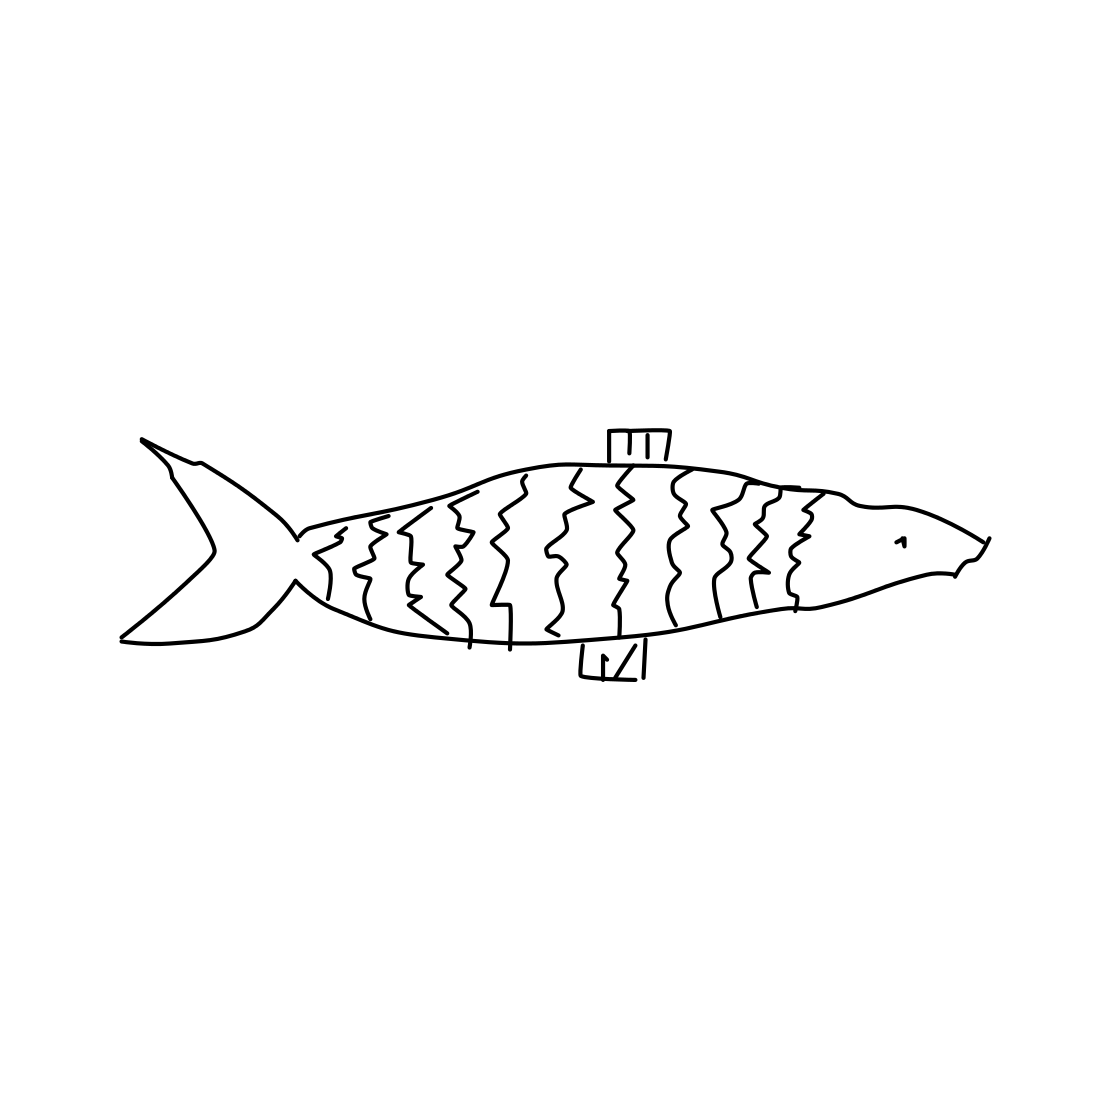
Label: fish